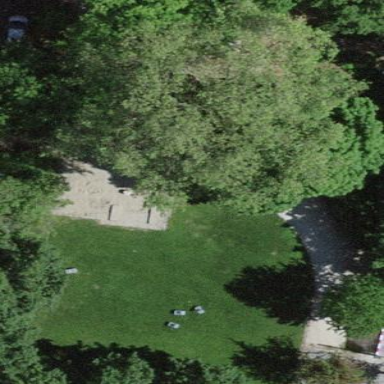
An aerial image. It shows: Lovely park for leisure and relaxation.